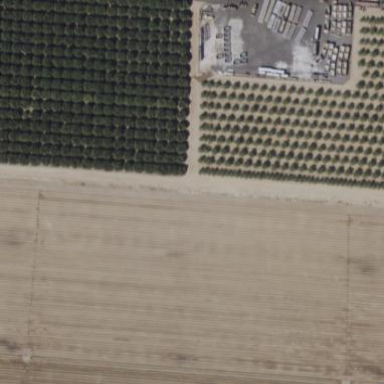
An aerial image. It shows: Orchard.